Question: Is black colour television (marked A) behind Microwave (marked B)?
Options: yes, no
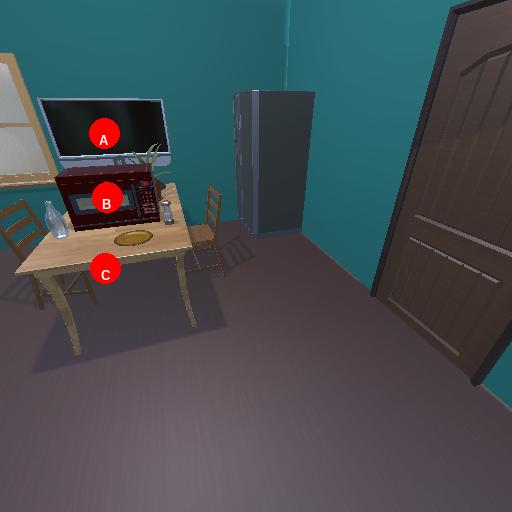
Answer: yes